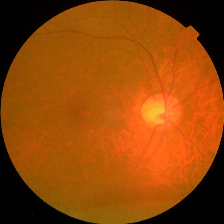
Diabetic retinopathy grade: No DR